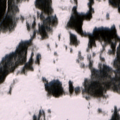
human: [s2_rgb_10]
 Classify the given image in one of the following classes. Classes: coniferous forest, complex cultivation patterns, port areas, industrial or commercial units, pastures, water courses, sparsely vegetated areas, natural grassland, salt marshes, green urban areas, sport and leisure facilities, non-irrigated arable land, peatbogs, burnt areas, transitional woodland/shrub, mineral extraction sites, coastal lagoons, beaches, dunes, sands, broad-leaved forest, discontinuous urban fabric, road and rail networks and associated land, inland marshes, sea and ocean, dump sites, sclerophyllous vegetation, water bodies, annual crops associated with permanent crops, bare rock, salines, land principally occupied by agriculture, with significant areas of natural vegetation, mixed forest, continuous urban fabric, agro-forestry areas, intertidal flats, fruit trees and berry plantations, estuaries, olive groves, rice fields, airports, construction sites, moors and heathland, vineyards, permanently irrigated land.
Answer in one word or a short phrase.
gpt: coniferous forest, transitional woodland/shrub, peatbogs